Question: I'm wondering which would be more semantic when writing the markup for a list of recently active forum threads: A table, some kind of definition list, or a mixture of both?
To give you an example of what I mean:

I'm thinking that the best way would be to let each thread be an unordered list item containing a defintion list that contains the thread title, number of posts, etc. But I wanted to get other people's input as well, because I'm honestly not sure.
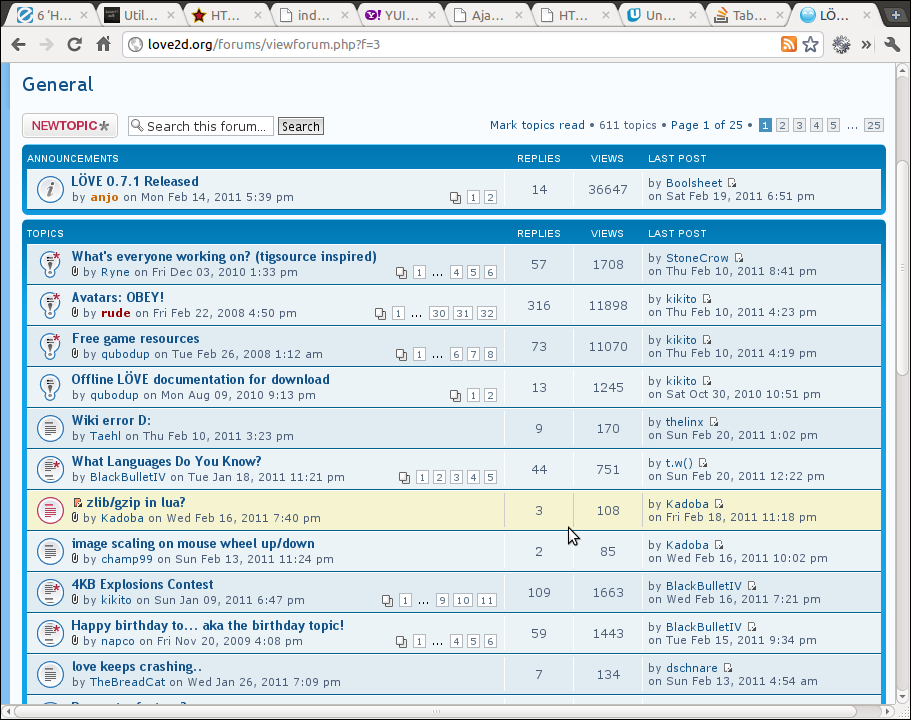
Answer: This is clearly tabular data, and belongs in a '<table>' element - for semantical as well as practical reasons.
The direct page links in the second column might be a good fit for a 'ol' element .
There is a very interesting discussion on the general question of when table elements are applicable here: <URL>